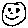
Label: smiley face